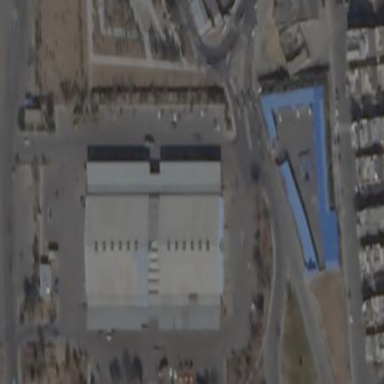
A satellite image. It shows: Commercial building.